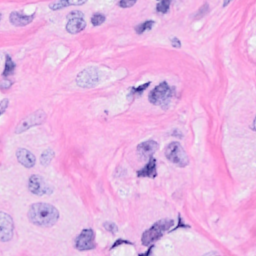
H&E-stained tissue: Breast